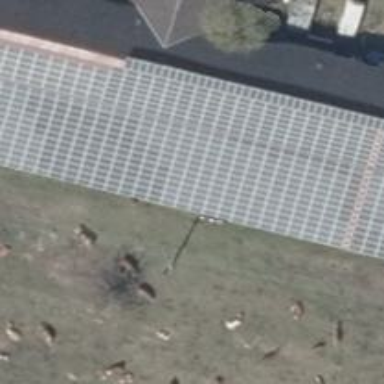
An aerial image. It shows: Solar photovoltaic panel generating electricity through small installation.